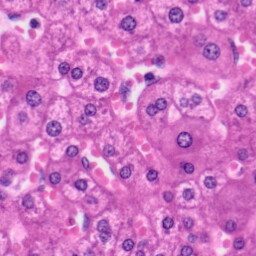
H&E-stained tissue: Liver